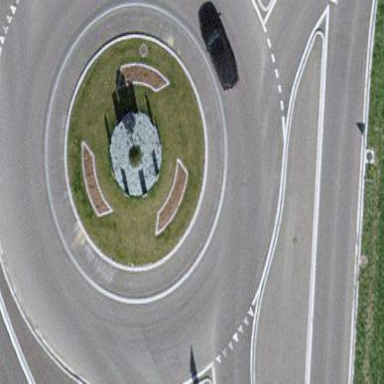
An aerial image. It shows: Secondary road with asphalt surface leading to roundabout.